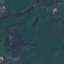
Land use / land cover class: Pasture